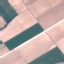
Land use / land cover class: AnnualCrop